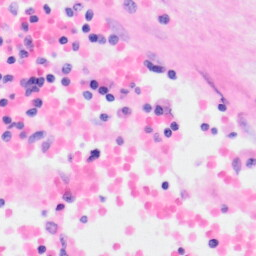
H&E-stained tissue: Kidney